Field crop: maize
Growth stage: 2
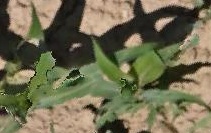
Species: maize